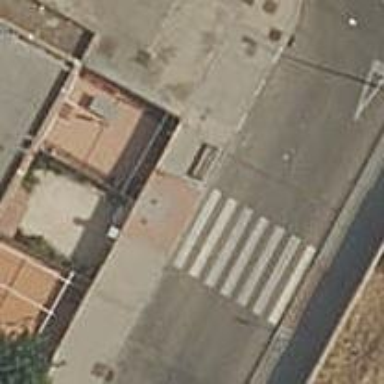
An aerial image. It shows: Zebra crossing on the road.